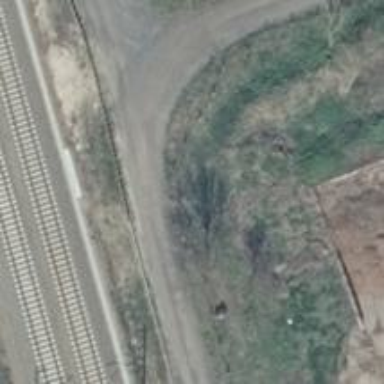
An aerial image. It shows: Track with grade 2 gravel surface.